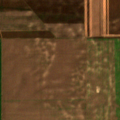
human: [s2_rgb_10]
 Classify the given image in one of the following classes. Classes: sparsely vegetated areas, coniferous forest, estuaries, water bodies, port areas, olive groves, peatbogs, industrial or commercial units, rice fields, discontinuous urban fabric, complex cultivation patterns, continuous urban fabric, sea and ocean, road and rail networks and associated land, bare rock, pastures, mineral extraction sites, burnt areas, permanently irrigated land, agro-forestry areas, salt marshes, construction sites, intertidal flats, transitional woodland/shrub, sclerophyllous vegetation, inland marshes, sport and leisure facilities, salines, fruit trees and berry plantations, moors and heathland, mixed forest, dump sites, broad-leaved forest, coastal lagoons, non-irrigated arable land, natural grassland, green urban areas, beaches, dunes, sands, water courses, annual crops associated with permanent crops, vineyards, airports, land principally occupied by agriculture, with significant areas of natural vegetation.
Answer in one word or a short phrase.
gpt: non-irrigated arable land